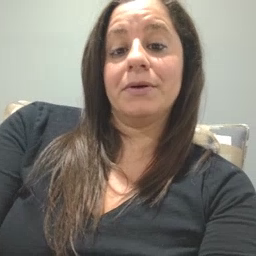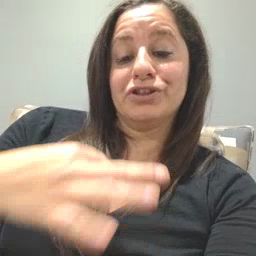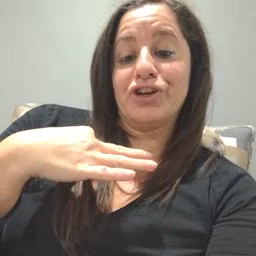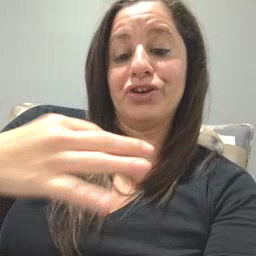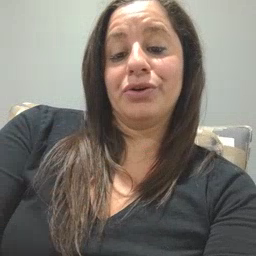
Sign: shirt